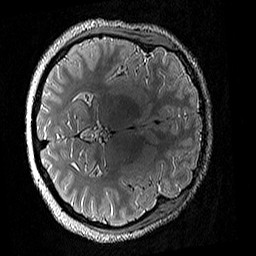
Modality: T2w
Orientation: axial
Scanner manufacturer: siemens
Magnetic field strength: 3 T
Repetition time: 3.2 s
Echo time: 0.428 s